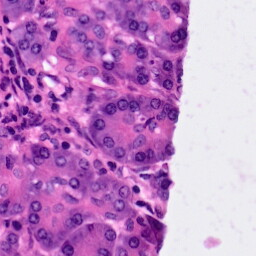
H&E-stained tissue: Pancreatic